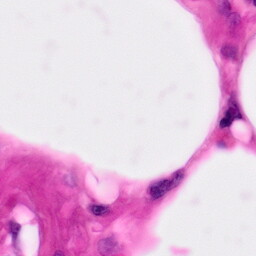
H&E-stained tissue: Pancreatic